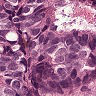
Metastatic tissue present: yes